Question: I'm adding Paypal to my website, and I also created a page to receive data from Paypal IPN. In PHP file that I receive my paypal IPN, I add user's email that used for paypal to my database. So I was wondering what if user did not have a paypal email, and directly select to pay via his or her credit card in paypal Page. What kinda data do I receive from IPN ? Is there any email in there too ? Thanks

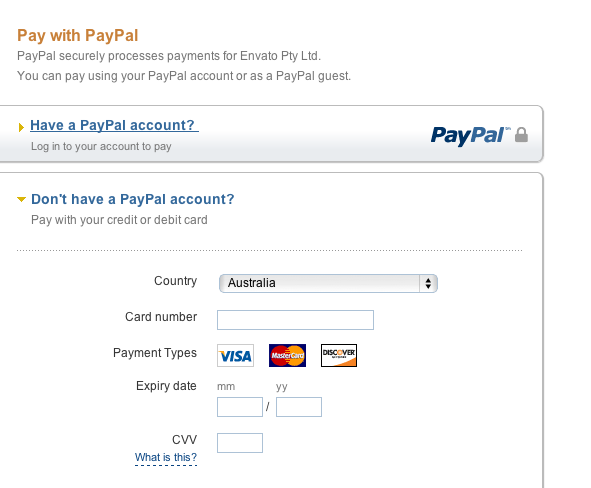
Answer: Yes, there will be an email even if the user doesn't have a PayPal account. If they choose to pay via a credit card, PayPal will ask them to enter a valid email in the payment form.
: If the user doesn't have a PayPal account, there is no guarantee that the email address you get will be correct. PayPal doesn't verify that the address they enter actually works. I've personally encountered a situation where the user accidentally mistyped their address and so never received the purchase confirmation/product.
(Source: I'm using PayPal IPN on one of my own sites and have tested this.)